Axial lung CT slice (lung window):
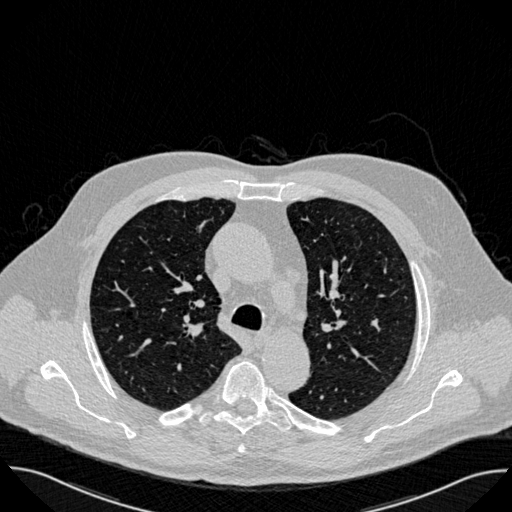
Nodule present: no